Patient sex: F
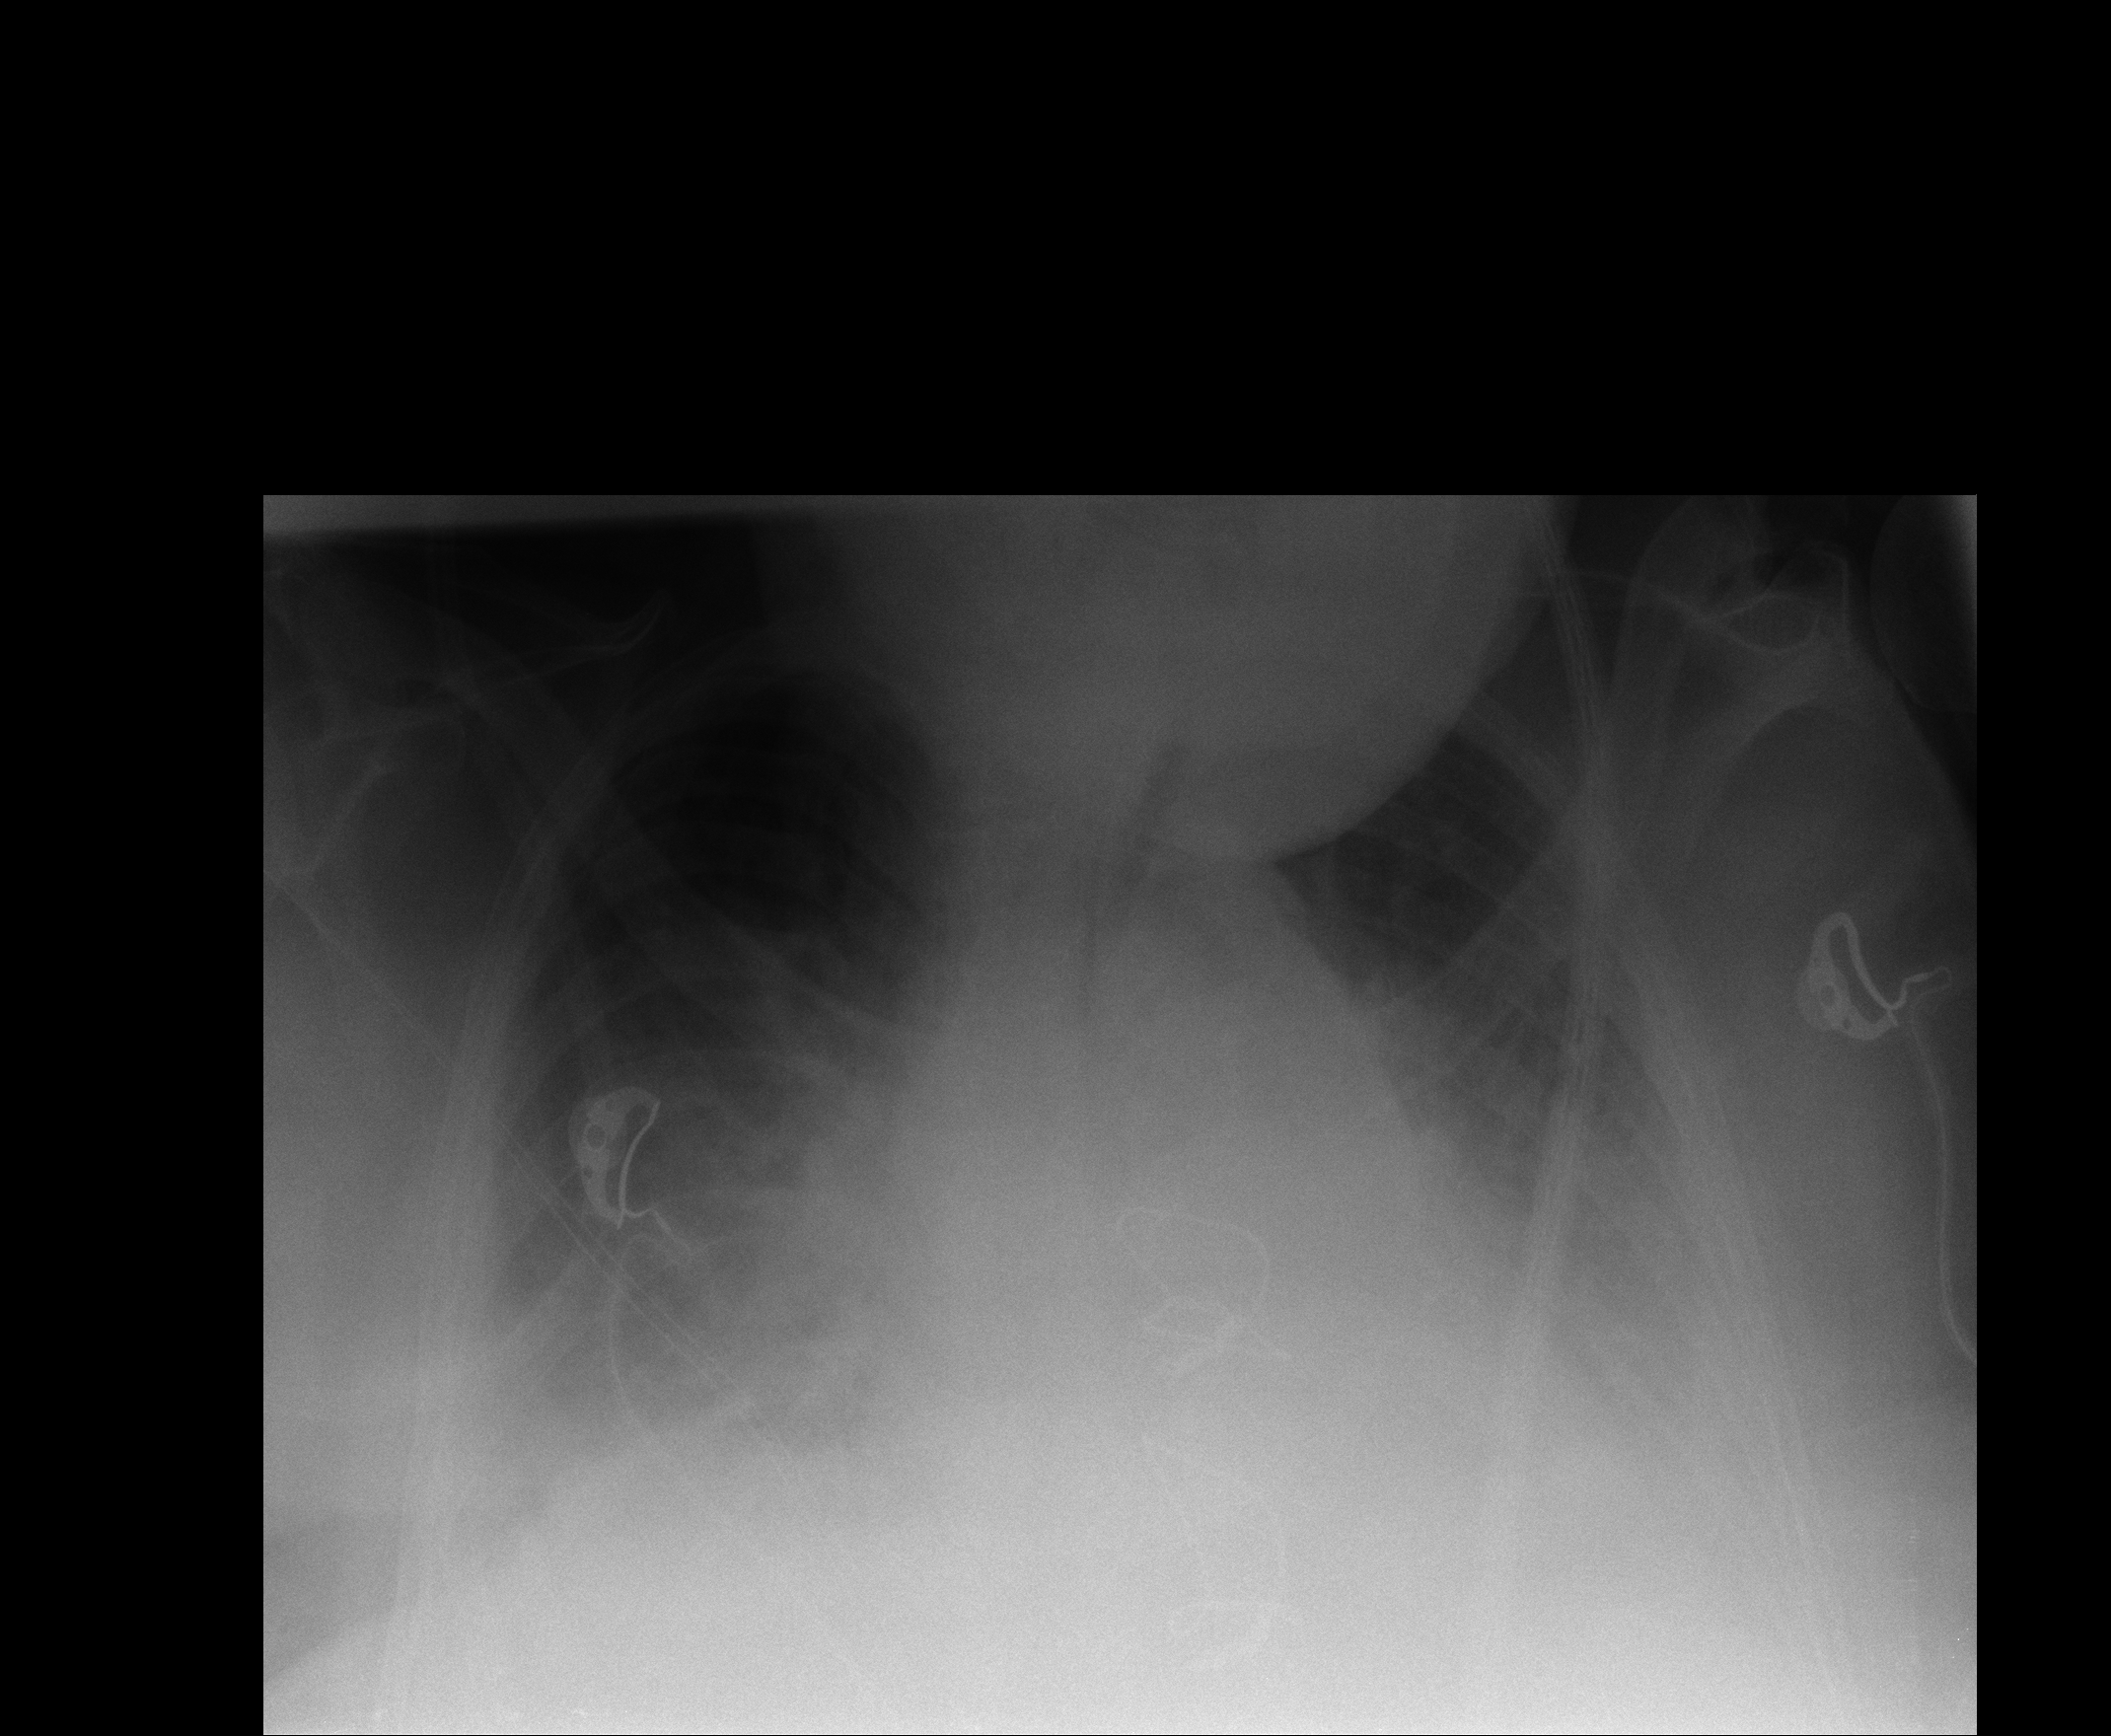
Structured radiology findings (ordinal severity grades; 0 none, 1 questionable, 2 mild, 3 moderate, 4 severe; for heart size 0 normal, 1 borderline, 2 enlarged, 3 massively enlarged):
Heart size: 3
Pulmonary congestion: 2
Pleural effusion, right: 2
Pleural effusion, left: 2
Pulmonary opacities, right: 2
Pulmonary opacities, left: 2
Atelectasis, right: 2
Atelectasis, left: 2